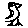
Label: bird